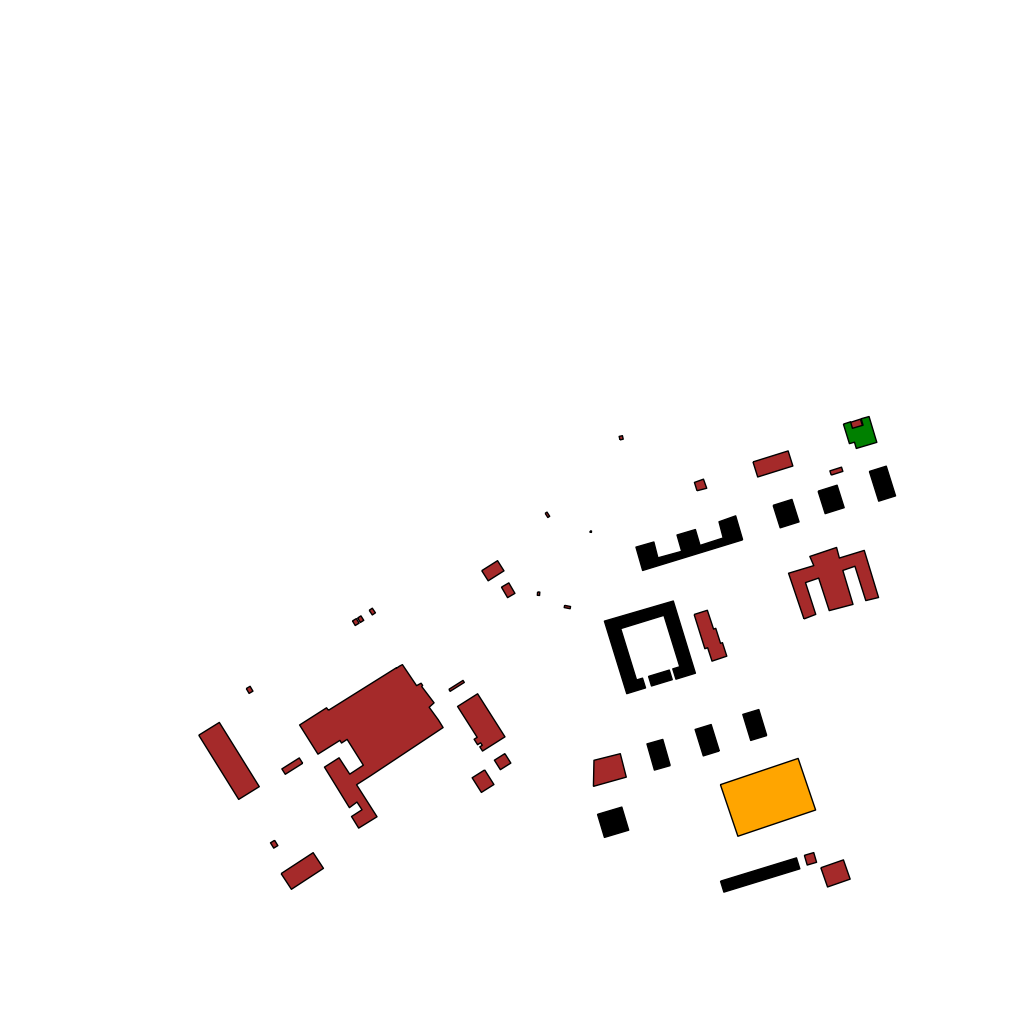
Tags: overhead vector_map, industrial, recreation, residential, special, modern, high_rise, individual_rise, low_rise, medium_rise, density_1, Building, Facility, Park, School, 1.0 km²